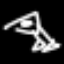
Label: frog